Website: walmart
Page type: receipt
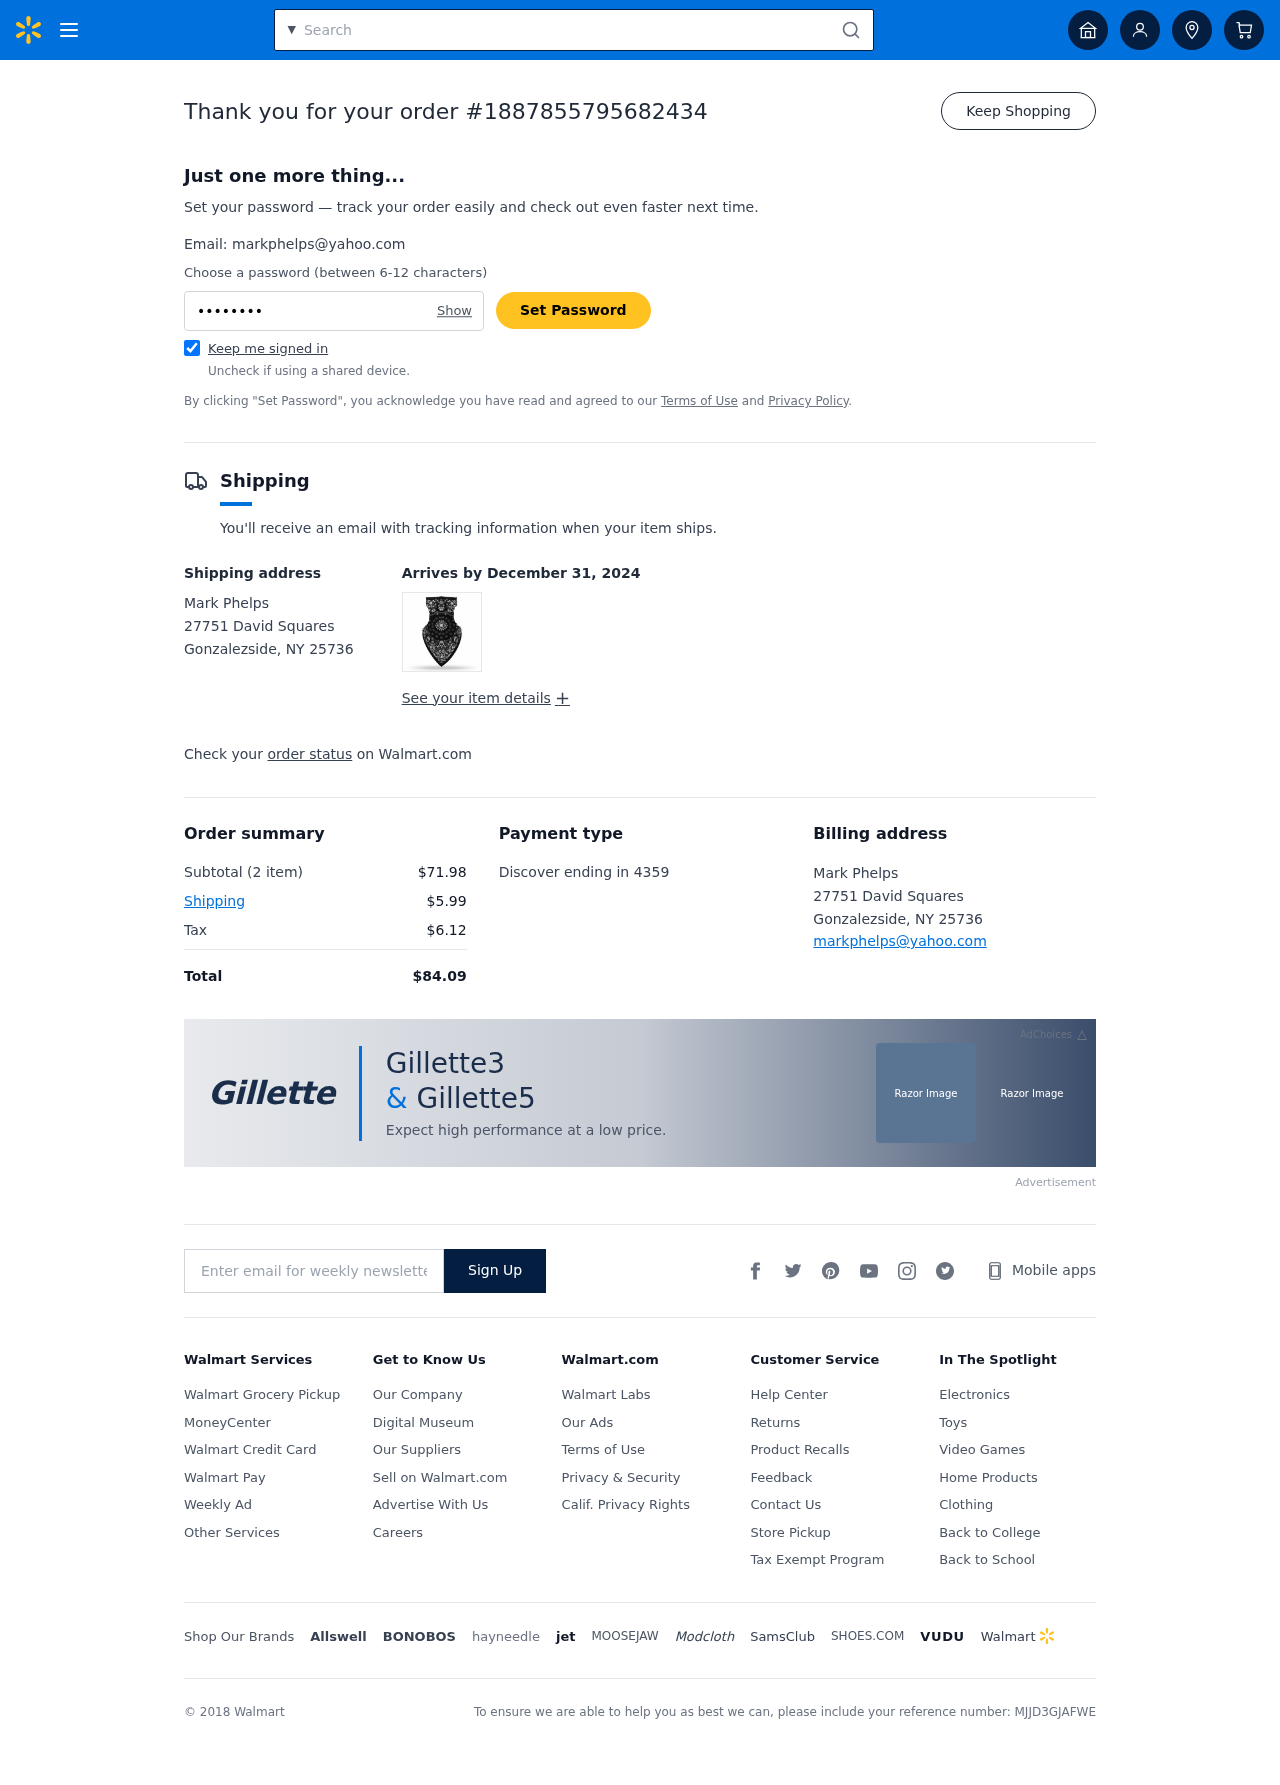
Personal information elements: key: PII_CARD_LAST4
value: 4359
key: PII_CARD_TYPE
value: Discover
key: PII_CITY_STATE_ZIP
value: Gonzalezside, NY 25736
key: PII_EMAIL
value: markphelps@yahoo.com
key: PII_FULLNAME
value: Mark Phelps
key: PII_STREET
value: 27751 David Squares
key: PII_FULLNAME2
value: Mark Phelps
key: PII_STREET2
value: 27751 David Squares
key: PII_CITY_STATE_ZIP2
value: Gonzalezside, NY 25736
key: PII_EMAIL2
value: markphelps@yahoo.com
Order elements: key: ORDER_ID
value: #1887855795682434
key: ORDER_DELIVERY_DATE
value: December 31, 2024
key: ORDER_NUM_ITEMS
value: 2 item
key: ORDER_SUBTOTAL
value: $71.98
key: ORDER_SHIPPING_COST
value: $5.99
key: ORDER_TAX
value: $6.12
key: ORDER_TOTAL
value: $84.09
Search elements: key: HEADER_SEARCH
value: Search